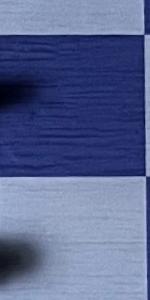
Label: Empty